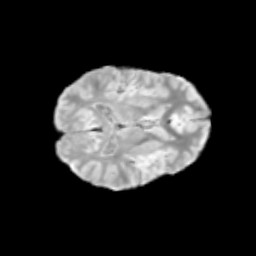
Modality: T2w
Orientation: axial
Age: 9
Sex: male
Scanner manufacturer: siemens
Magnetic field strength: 3 T
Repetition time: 3.8 s
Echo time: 0.07 s